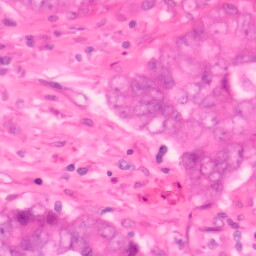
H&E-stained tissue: Colon